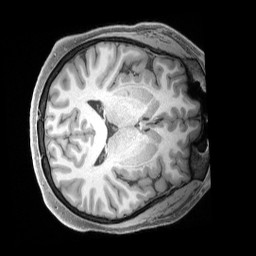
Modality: T1w
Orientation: axial
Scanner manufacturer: siemens
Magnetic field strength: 3 T
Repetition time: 2.4 s
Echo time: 0.00228 s